Question: After following part of <URL>.

The problem is that the photo that I saved has extension (it was just a screenshot).
When I tried to choose a normal photo from the camera folder, nothing was saved and an exception was occurred.
The extension of ALL the other photos is .
Because of that, i tried to put 'if' statements, so that I can check the type of the photo.
The result of the code that is following is that when I choose a photo, 'NULL'
But, how can I manage to save the .jpg photos in my Parse Object ?
---
In my Activity I have 2 buttons. when you press the first one ( 'sign_in' ), there is the listener that does correctly all the checks of the other data in my page and then if all data are okay, it calls a function ( 'postData()' ), in which there will be done the saving to parse via objects.
The second button is about adding a photo from gallery. In my .java activity, I have this exact listener:
'''
picture.setOnClickListener(new View.OnClickListener() {
public void onClick(View view) {
startActivityForResult(new Intent(Intent.ACTION_PICK, android.provider.MediaStore.Images.Media.INTERNAL_CONTENT_URI), GET_FROM_GALLERY);
}
});
'''
---
This is the function that it is being called from the 'onClick' function of the button:
'''
@Override
protected void onActivityResult(int requestCode, int resultCode, Intent data) {
super.onActivityResult(requestCode, resultCode, data);
//Detects request codes
if(requestCode==GET_FROM_GALLERY && resultCode == Activity.RESULT_OK) {
Uri selectedImage = data.getData();
selectedImageType =data.getType();
Toast.makeText(SignUpActivity.this, "Type: "+selectedImageType,
Toast.LENGTH_SHORT).show();
try {
bitmap = MediaStore.Images.Media.getBitmap(this.getContentResolver(), selectedImage);
// Convert it to byte
ByteArrayOutputStream stream = new ByteArrayOutputStream();
// Compress image to lower quality scale 1 - 100
if (selectedImageType == "JPEG"){
bitmap.compress(Bitmap.CompressFormat.JPEG, 100, stream);
// bitmap.compress(Bitmap.CompressFormat.JPEG, 100, stream);
image = stream.toByteArray();
}
else if (selectedImageType == "JPG" || selectedImageType == "jpg"){
bitmap.compress(Bitmap.CompressFormat.JPEG, 100, stream);
// bitmap.compress(Bitmap.CompressFormat.JPEG, 100, stream);
image = stream.toByteArray();
}
else if (selectedImageType == "PNG") {
bitmap.compress(Bitmap.CompressFormat.PNG, 100, stream);
// bitmap.compress(Bitmap.CompressFormat.JPEG, 100, stream);
image = stream.toByteArray();
}
else{
Toast.makeText(SignUpActivity.this, "Please pick a JPEG or PNG photo!",
Toast.LENGTH_SHORT).show();
}
} catch (FileNotFoundException e) {
// TODO Auto-generated catch block
e.printStackTrace();
} catch (IOException e) {
// TODO Auto-generated catch block
e.printStackTrace();
}
}
}
'''
---
And this is the function that saves the data:
'''
public void postData(final String username,final String password,final String email,final String gender,final String age) {
ParseObject user = new ParseObject("users");
user.put("username", username);
user.put("password", password);
user.put("email", email);
user.put("gender", gender);
user.put("age_category", age);
user.put("admin", false);
ParseFile file = null;
if (selectedImageType == "JPEG"){
file = new ParseFile("profile_picture.jpeg", image);
}
else if (selectedImageType == "JPG" || selectedImageType == "jpg"){
file = new ParseFile("profile_picture.jpg", image);
}
else if (selectedImageType == "PNG"){
file = new ParseFile("profile_picture.png", image);
}
else{
// Show a simple toast message
Toast.makeText(SignUpActivity.this, "Please pick a JPEG or PNG photo!",
Toast.LENGTH_SHORT).show();
}
// Upload the image into Parse Cloud
file.saveInBackground();
user.put("photo", file);
// Create the class and the columns
user.saveInBackground();
// Show a simple toast message
Toast.makeText(SignUpActivity.this, "Image Uploaded",
Toast.LENGTH_SHORT).show();
Intent intent = new Intent(SignUpActivity.this, LoginActivity.class);
startActivity(intent);
overridePendingTransition(R.anim.push_down_in, R.anim.push_down_out);
//finish();
}
'''
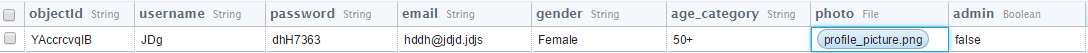
Answer: remove your if statements that try to keep track of the "selectedImageType" throughout the process of bitmap creation and image Post to parse.com.
Once you have a bitmap, you can simply specify all compression to "Bitmap.CompressFormat.JPEG" and then simply post all jpgs to parse.com.